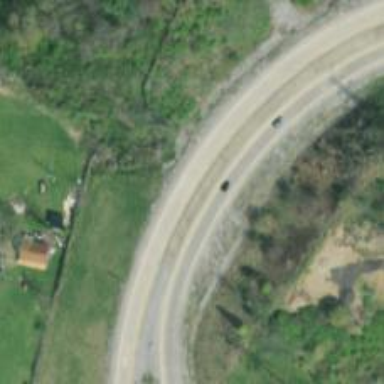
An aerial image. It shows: Trunk link highway.